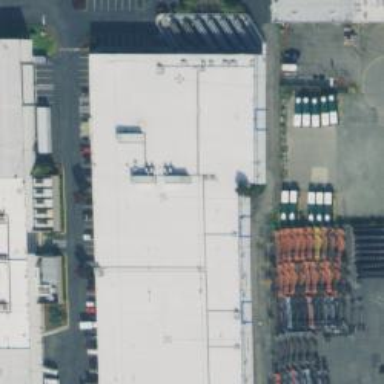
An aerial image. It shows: Data center building.